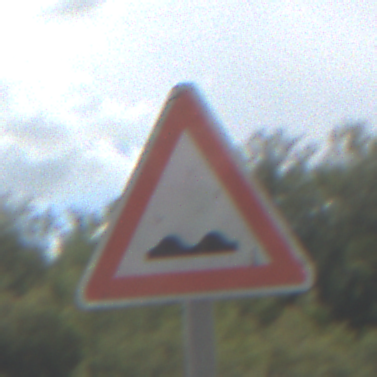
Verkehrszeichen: UnebeneFahrbahn
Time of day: Midday
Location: Outdoor (Nature)
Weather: PartlyCloudy
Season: NotSpecified
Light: Natural